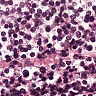
Metastatic tissue present: no